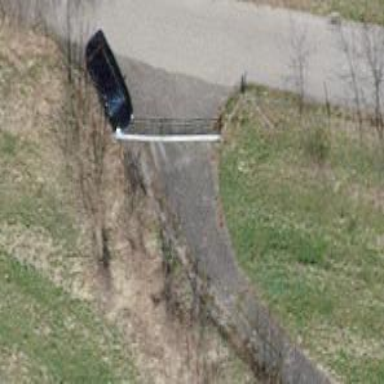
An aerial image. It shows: Gate.